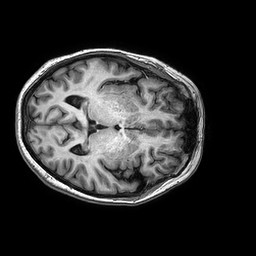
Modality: T1w
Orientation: axial
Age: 51
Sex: female
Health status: ill
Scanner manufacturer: philips
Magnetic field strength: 3 T
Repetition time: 0.006659 s
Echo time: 0.003016 s